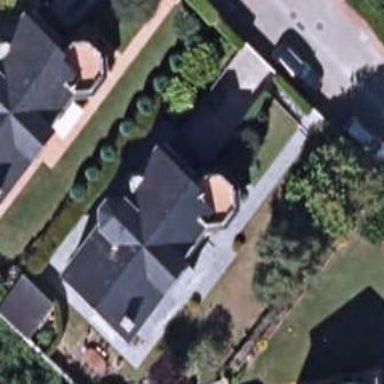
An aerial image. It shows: Simple house.